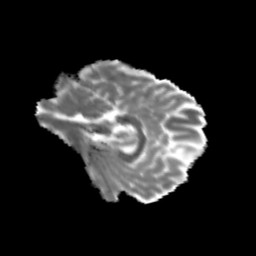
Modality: MD
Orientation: sagittal
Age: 19
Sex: male
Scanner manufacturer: siemens
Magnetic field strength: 3 T
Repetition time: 3.5 s
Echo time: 0.125 s